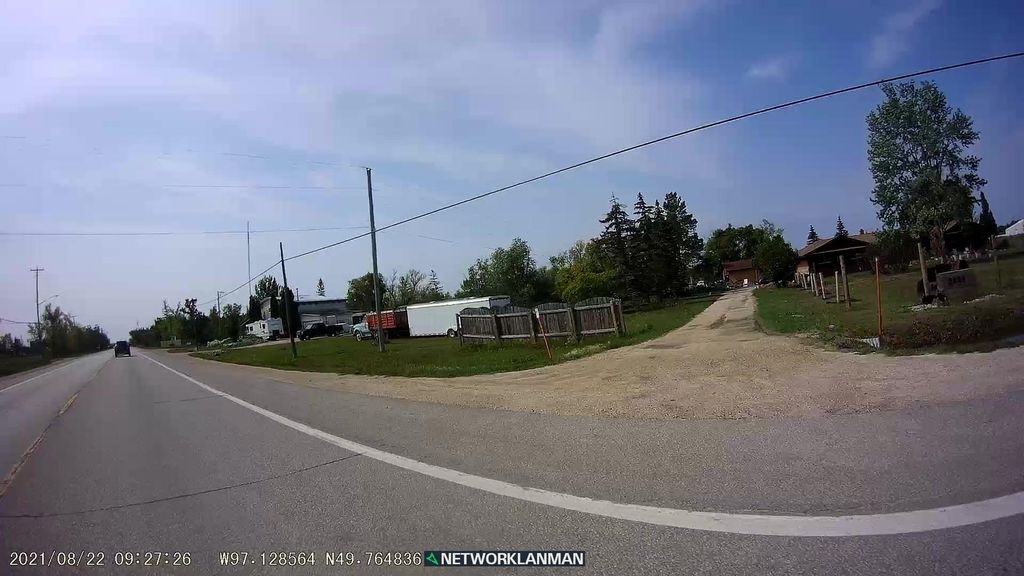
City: winnipeg